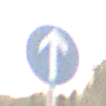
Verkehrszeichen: VorgeschriebeneFahrtrichtungGeradeaus
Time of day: SunriseSunset
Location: Outdoor (RoadRail)
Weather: PartlyCloudy
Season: NotSpecified
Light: Natural